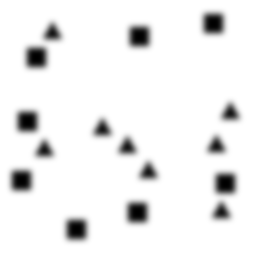
Squares: 8
Triangles: 8
Stars: 0
Total shapes: 16